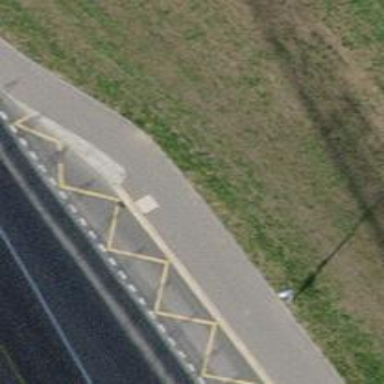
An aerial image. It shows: Platform for public transport is situated by the road.